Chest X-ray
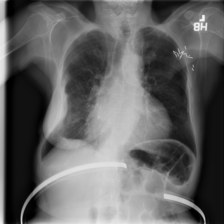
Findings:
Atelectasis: negative
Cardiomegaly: negative
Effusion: negative
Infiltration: negative
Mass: negative
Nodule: negative
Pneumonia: negative
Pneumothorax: negative
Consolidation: negative
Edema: negative
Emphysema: negative
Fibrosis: negative
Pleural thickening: positive
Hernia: negative